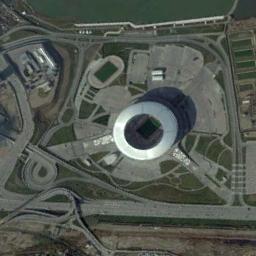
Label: stadium